Question: Count the number of objects in the diagram.
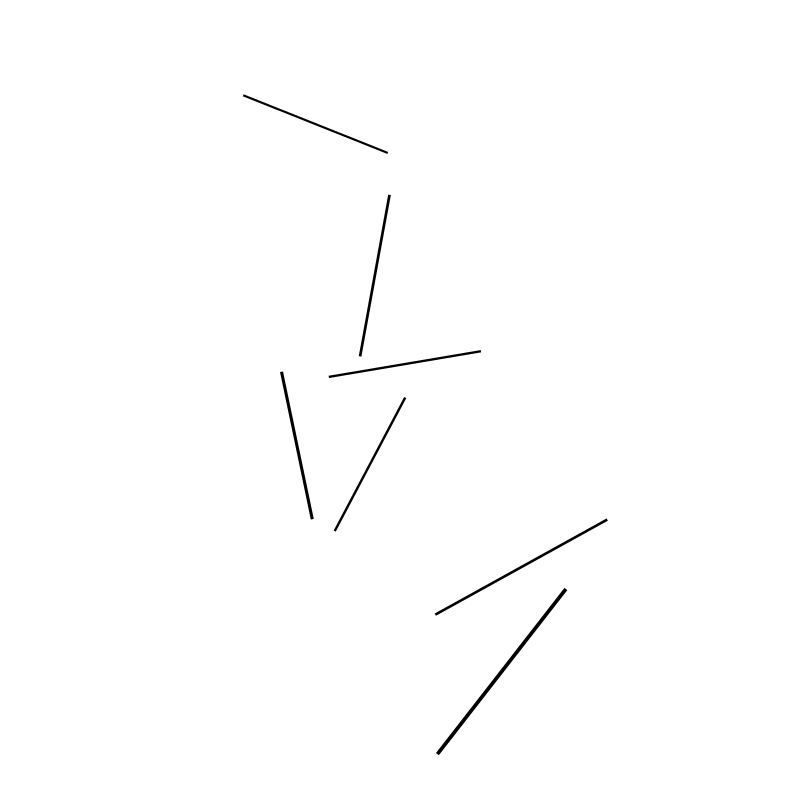
Answer: 7